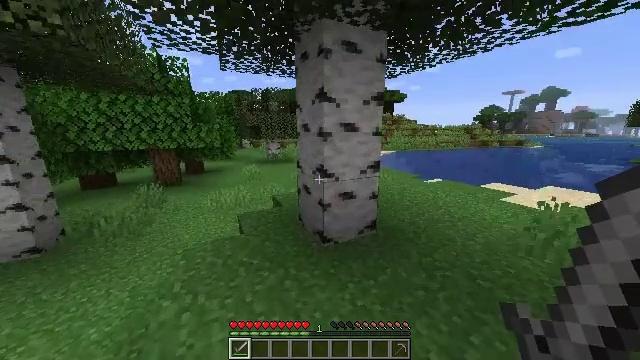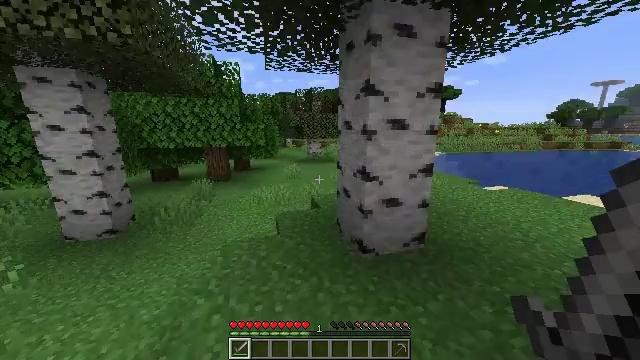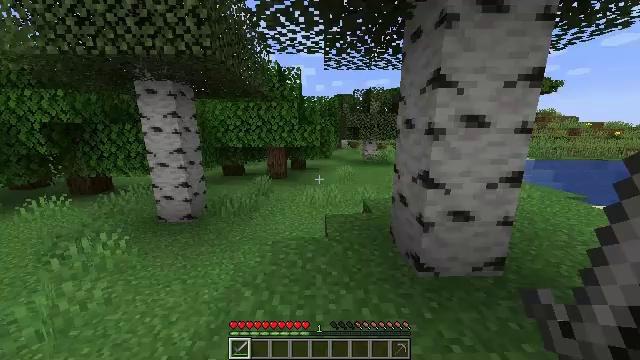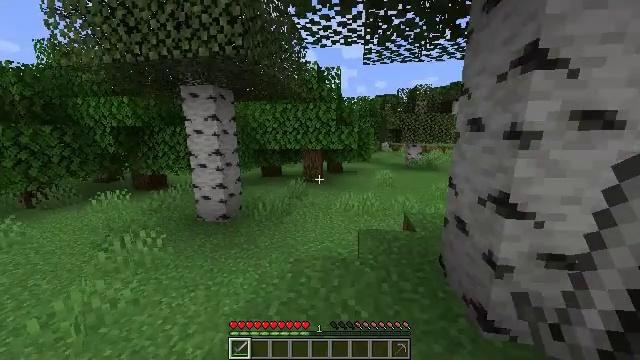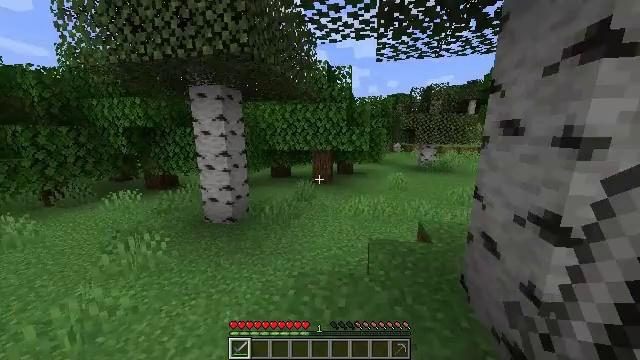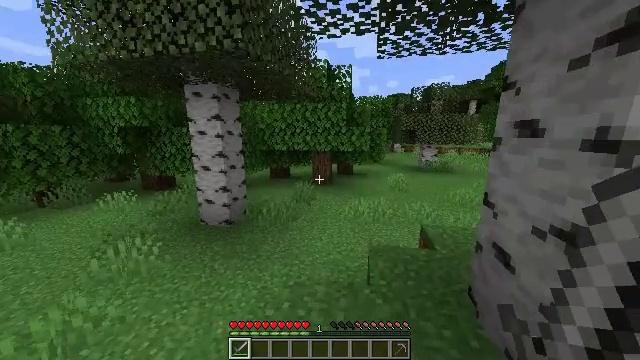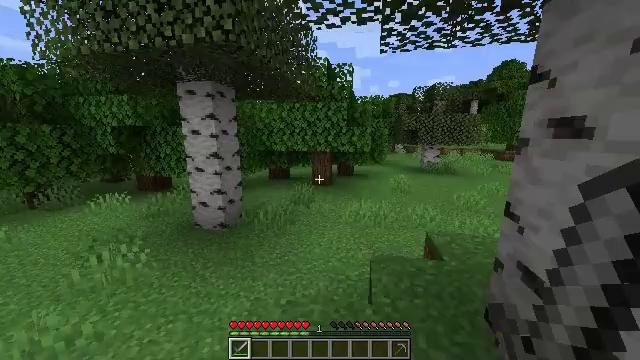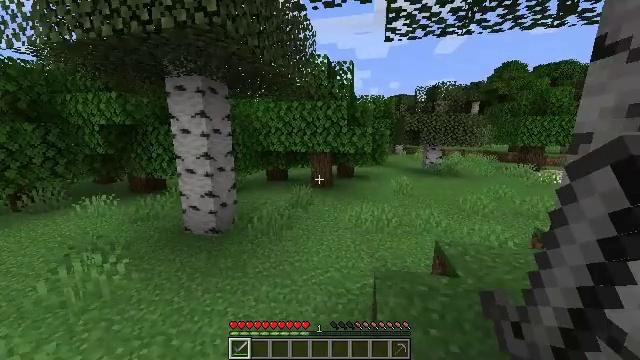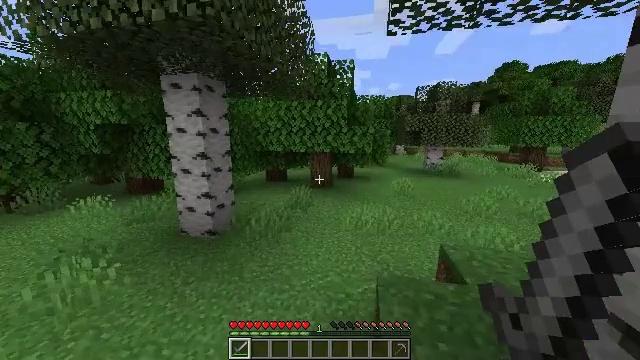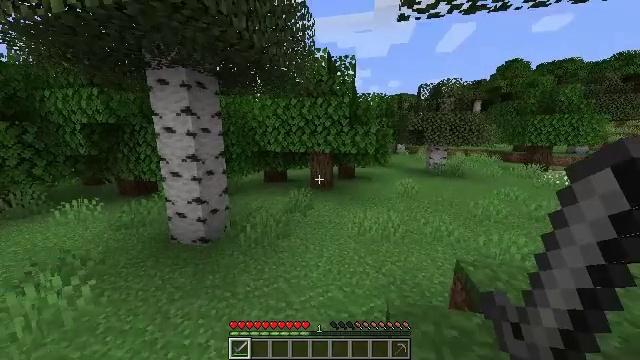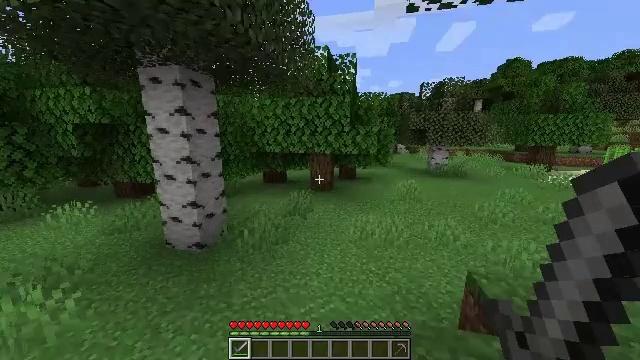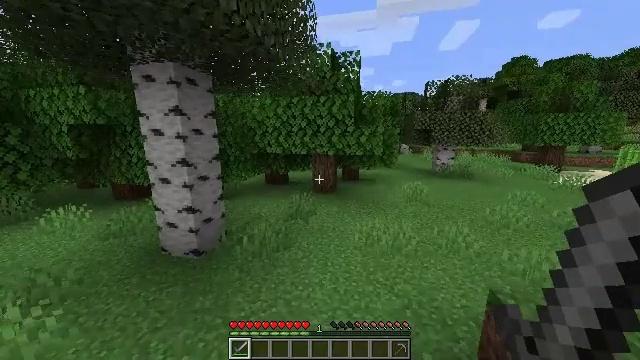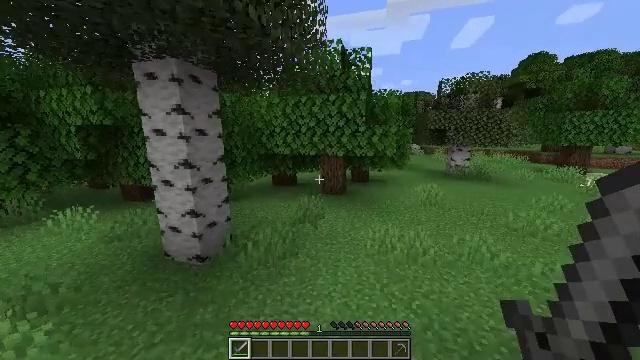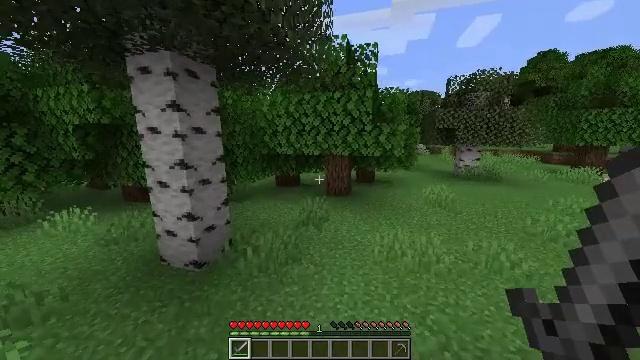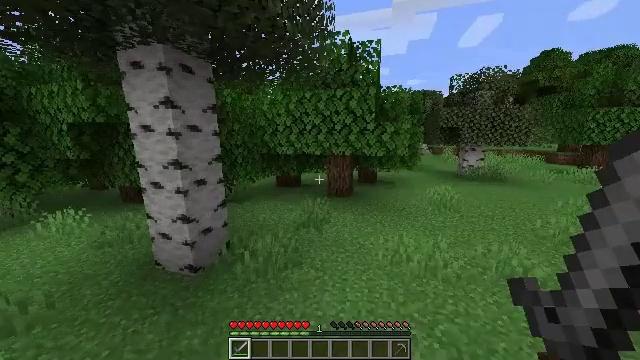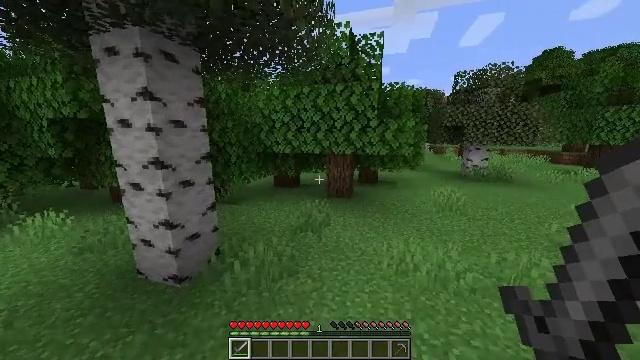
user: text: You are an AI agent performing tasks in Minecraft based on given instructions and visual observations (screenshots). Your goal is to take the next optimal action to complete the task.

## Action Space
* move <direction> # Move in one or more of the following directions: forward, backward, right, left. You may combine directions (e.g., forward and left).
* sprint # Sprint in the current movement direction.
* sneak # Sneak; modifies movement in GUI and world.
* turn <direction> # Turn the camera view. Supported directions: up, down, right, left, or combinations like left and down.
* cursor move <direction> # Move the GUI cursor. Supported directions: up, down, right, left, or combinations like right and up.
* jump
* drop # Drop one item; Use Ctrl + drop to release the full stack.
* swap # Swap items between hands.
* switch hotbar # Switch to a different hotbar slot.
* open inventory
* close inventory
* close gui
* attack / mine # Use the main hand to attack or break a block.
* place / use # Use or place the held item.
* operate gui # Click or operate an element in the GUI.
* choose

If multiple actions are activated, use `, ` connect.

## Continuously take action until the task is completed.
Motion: motion action
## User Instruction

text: Use the furnace to make cooked cod.
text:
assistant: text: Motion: move forward, turn left
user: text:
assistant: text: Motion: move forward, turn left
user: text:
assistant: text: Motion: move forward, turn left
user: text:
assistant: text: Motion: move forward, turn left
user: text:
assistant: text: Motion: move forward
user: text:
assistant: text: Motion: move forward
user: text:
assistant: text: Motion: move forward
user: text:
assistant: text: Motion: move forward
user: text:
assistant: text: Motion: move forward
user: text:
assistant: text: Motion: move forward
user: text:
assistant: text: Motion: move forward
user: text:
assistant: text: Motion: move forward, turn left
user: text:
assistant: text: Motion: move forward, turn left
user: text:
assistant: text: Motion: move forward
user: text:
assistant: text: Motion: move forward
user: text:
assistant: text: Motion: move forward
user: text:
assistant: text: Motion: move forward and move right, turn left
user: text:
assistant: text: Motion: move forward and move right
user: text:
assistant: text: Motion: move forward and move right
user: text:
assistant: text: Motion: move forward and move right
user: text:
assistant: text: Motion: move forward and move right
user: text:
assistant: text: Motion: move forward and move right, turn right and up
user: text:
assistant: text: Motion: move forward and move right, turn right and up
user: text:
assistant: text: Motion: move forward and move right, turn right and up
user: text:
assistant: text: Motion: move forward and move right
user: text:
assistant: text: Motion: move forward and move right
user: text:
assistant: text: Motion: move forward and move right
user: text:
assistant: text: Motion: move forward and move right
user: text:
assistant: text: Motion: move forward and move right
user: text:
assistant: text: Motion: move forward and move right